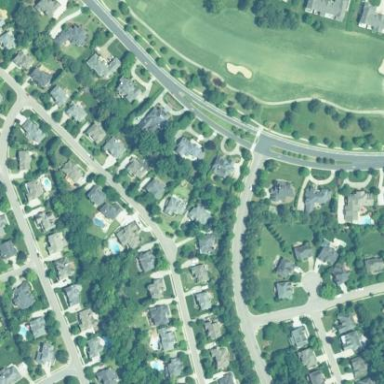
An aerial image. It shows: Residential neighbourhood.